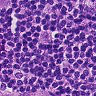
Metastatic tissue present: yes